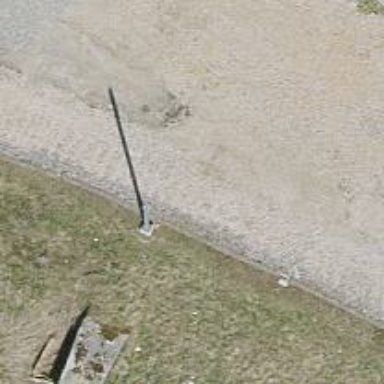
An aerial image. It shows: Narrow-gauge railway siding with electrified contact lines. It has one track.